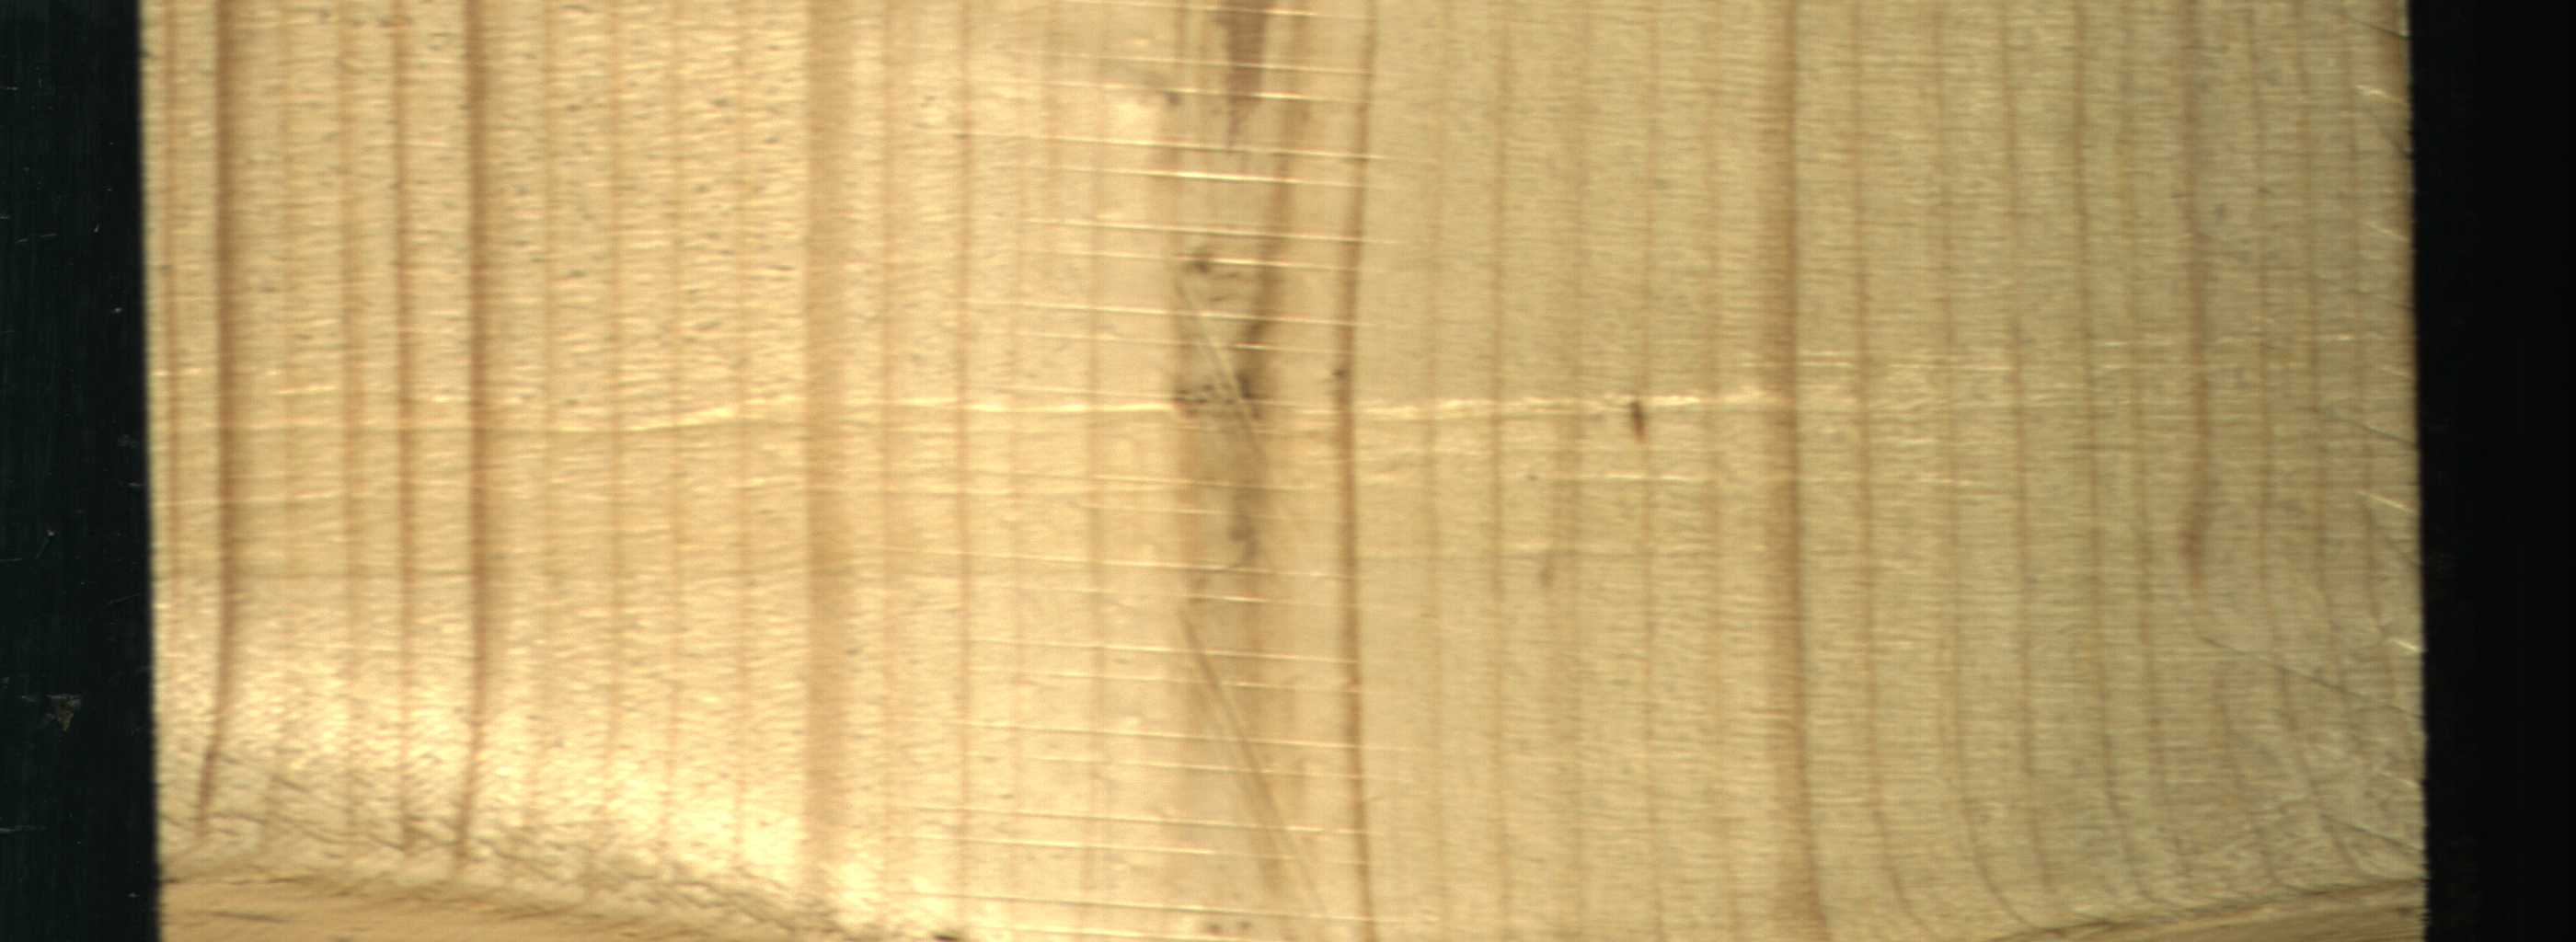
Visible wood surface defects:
Marrow
Live_Knot
Live_Knot